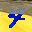
Label: 4